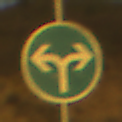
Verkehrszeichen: VorgeschriebeneFahrtrichtungRechtsOderLinks
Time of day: SunriseSunset
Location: Outdoor (RoadRail)
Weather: PartlyCloudy
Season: NotSpecified
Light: Natural